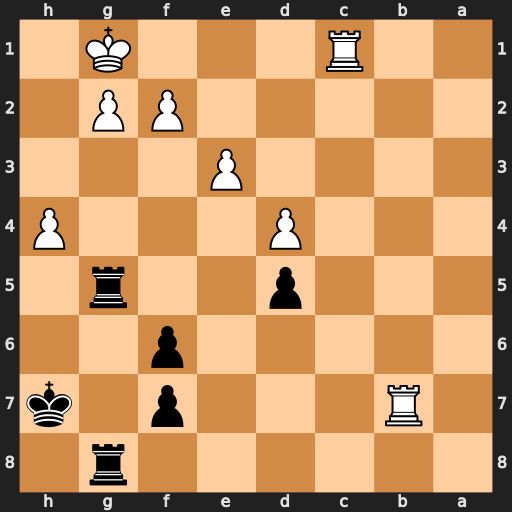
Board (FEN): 6r1/1R3p1k/5p2/3p2r1/3P3P/4P3/5PP1/2R3K1
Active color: b
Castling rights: -
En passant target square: -
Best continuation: Rxg2+ Kf1 Rg1+ Ke2 Rxc1